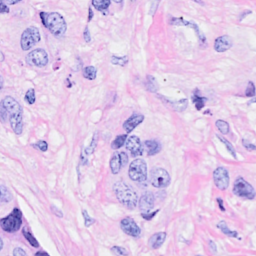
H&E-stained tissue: Breast